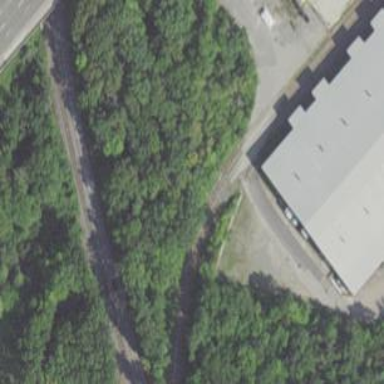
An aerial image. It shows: Railway spur service.